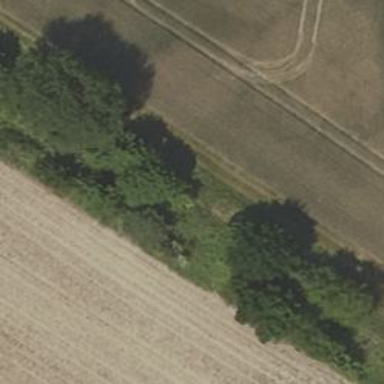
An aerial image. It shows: Deciduous broadleaved tree.